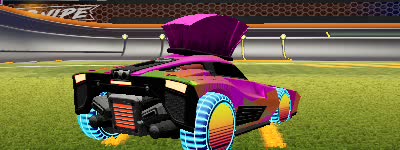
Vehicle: breakout